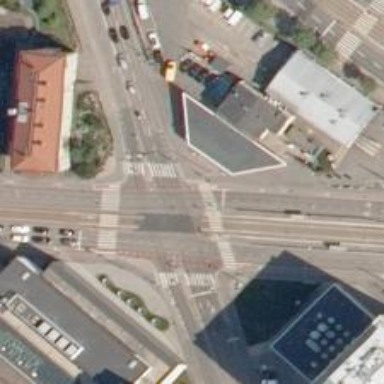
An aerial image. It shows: Tram level crossing on railway.